Question: I'm trying to write a custom WiX dialog which, as part of its workflow, shows an error image in response to certain conditions. However, WiX appears to be ignoring my dimensions and displaying as it feels fit. Here's my code:
'''
<Binary Id="WixUI_FailureImg" SourceFile="$(sys.SOURCEFILEDIR)..\Resources\Failure.ico" />
<Control Id="TestResult_Failure" Type="Icon" IconSize="16" X="15" Y="206" Width="16" Height="16" Text="WixUI_FailureImg">
<Condition Action="hide">LOGON_VALID = "1"</Condition>
<Condition Action="show">LOGON_VALID = "0"</Condition>
</Control>
'''
I've included a snippet of the resulting dialog below, with the original image (a 16x16 .ico) in the background. As you can see, the image has been scaled upwards, and there is no transparency around the image. I've tried 8-bit and 24-bit bitmaps as well icons, but they all produce the same result. Is there something that I am doing obviously wrong?

In case you were wondering how the dynamic images works, here's the relevant section:
'''
<Control Id="TestResult_Success" Type="Icon" IconSize="16" X="15" Y="210" Width="12" Height="12" Text="WixUI_SuccessImg">
<Condition Action="hide">LOGON_VALID = "0"</Condition>
<Condition Action="show">LOGON_VALID = "1"</Condition>
</Control>
<Control Id="TestPrompt_Success" Type="Text" X="35" Y="210" Width="322" Height="10" Text="!(loc.SqlSelectDlgConnectionValid)">
<Condition Action="hide">LOGON_VALID = "0"</Condition>
<Condition Action="show">LOGON_VALID = "1"</Condition>
</Control>
<Control Id="TestResult_Failure" Type="Icon" IconSize="16" X="15" Y="210" Width="12" Height="12" Text="WixUI_FailureImg">
<Condition Action="hide">LOGON_VALID = "1"</Condition>
<Condition Action="show">LOGON_VALID = "0"</Condition>
</Control>
<Control Id="TestPrompt_Failure" Type="Text" X="35" Y="210" Width="322" Height="10" Text="!(loc.SqlSelectDlgConnectionInvalid)">
<Condition Action="hide">LOGON_VALID = "1"</Condition>
<Condition Action="show">LOGON_VALID = "0"</Condition>
</Control>
'''
As you can guess from the screenshot, the page is related to establishing a SQL connection; I have a custom action that creates a connection string based on the user's input, and attempts to validate it. If it's valid ('LOGON_VALID = "1"'), I get a tick image and some text to say everything is good, otherwise I get a warning icon and some text to warn the user. Of course, the Next button is also controlled by this value.
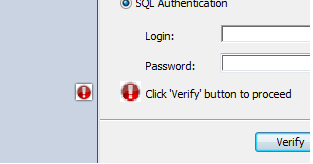
Answer: X, Y, Width, and Height are in "installer units," not pixels. Converting installer units to pixels depends on the visual theme, font size, and DPI settings. Your best bet is to make it look good on default settings.